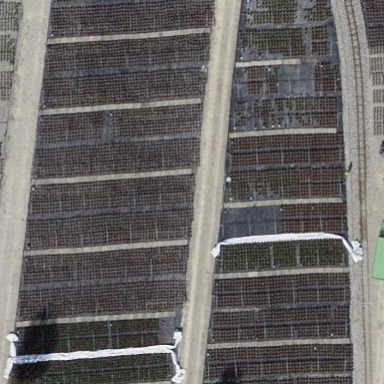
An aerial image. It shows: Plant nursery area.